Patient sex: F
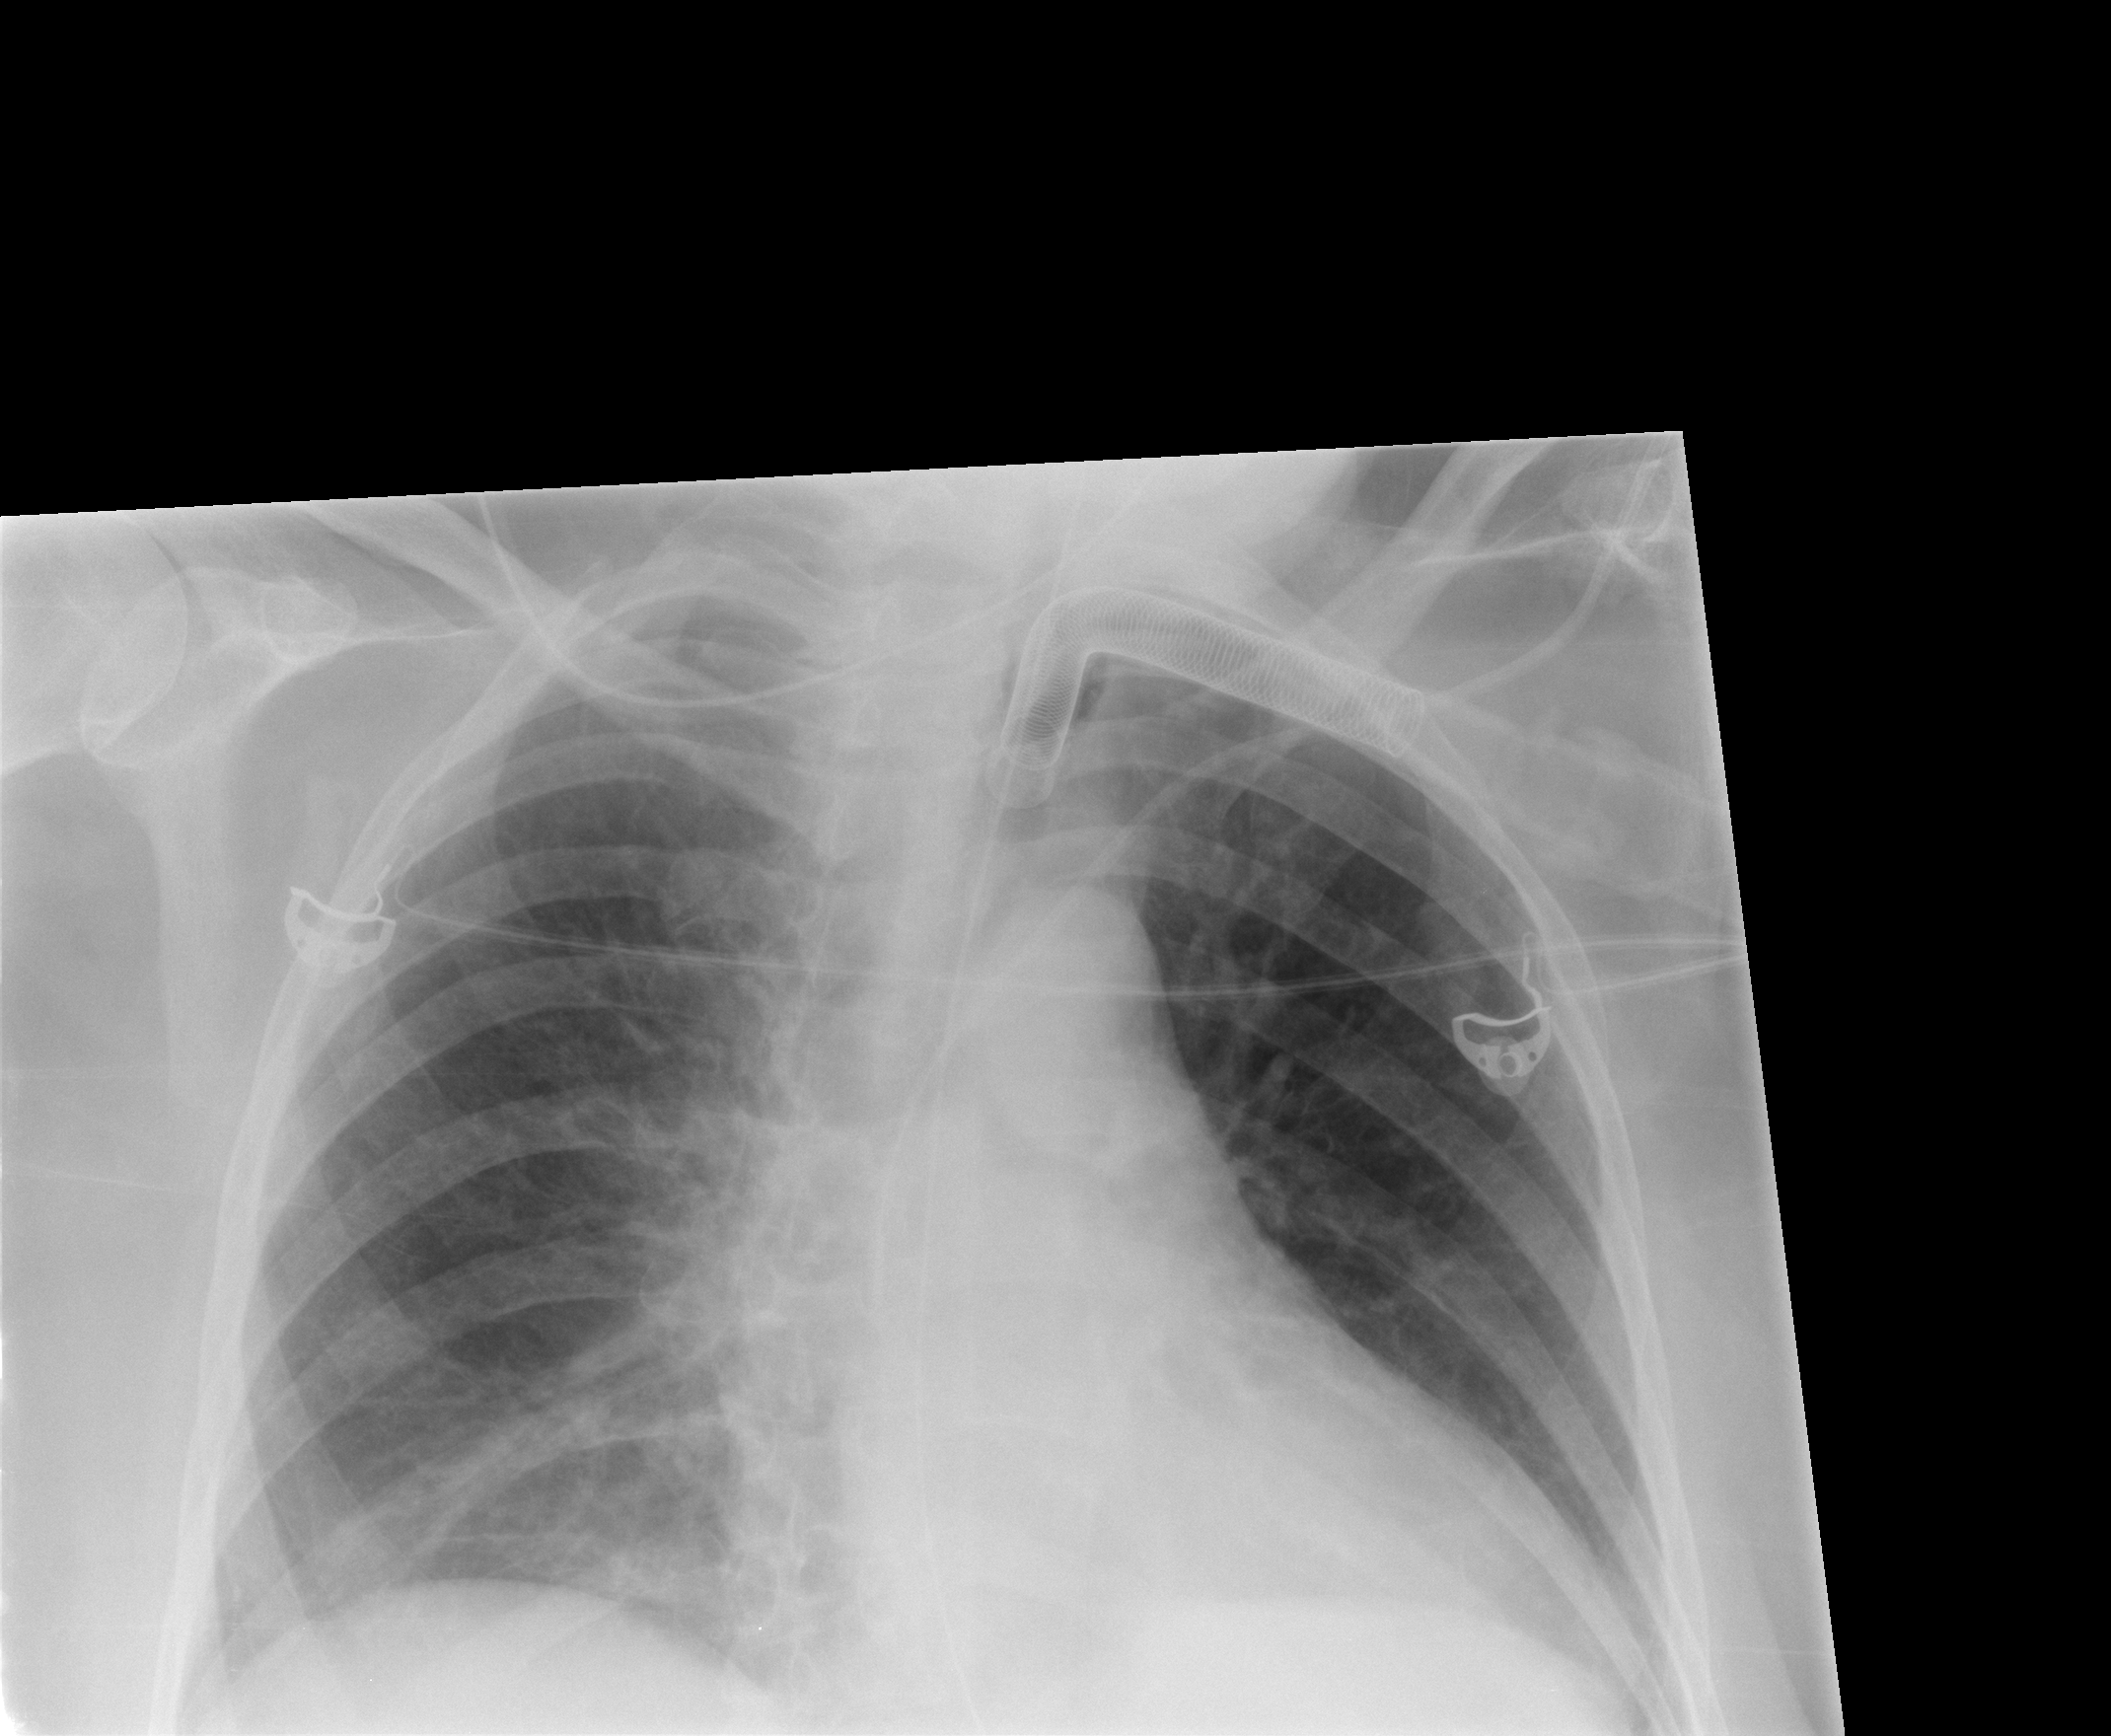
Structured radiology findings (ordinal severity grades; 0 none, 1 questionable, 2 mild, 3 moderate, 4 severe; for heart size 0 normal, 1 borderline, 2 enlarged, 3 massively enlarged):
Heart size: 2
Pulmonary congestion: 0
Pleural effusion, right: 0
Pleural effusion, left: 0
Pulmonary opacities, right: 1
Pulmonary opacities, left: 0
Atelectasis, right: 2
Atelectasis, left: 0